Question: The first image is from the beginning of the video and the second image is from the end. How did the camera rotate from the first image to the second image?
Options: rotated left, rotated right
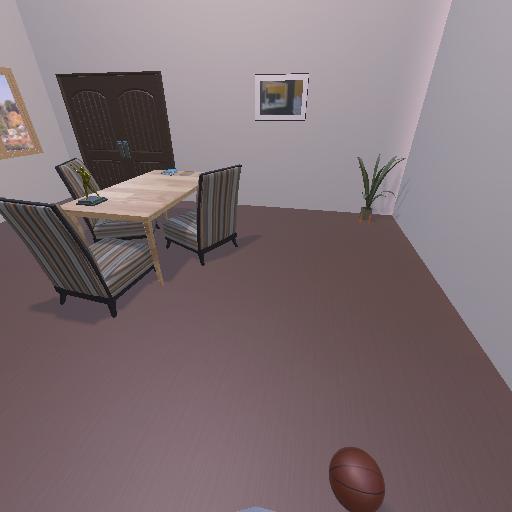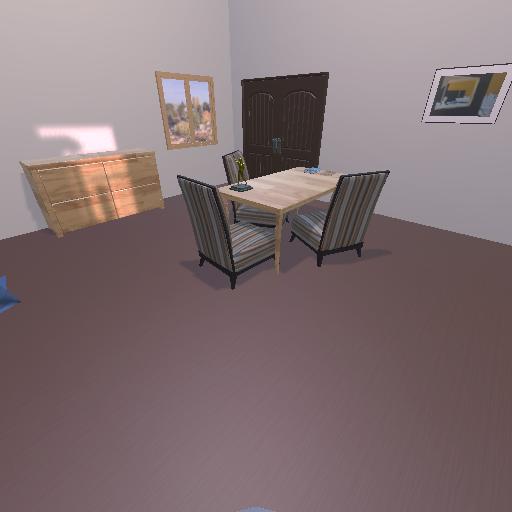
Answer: rotated left